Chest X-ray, PA view. Patient: 53 years old, sex F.
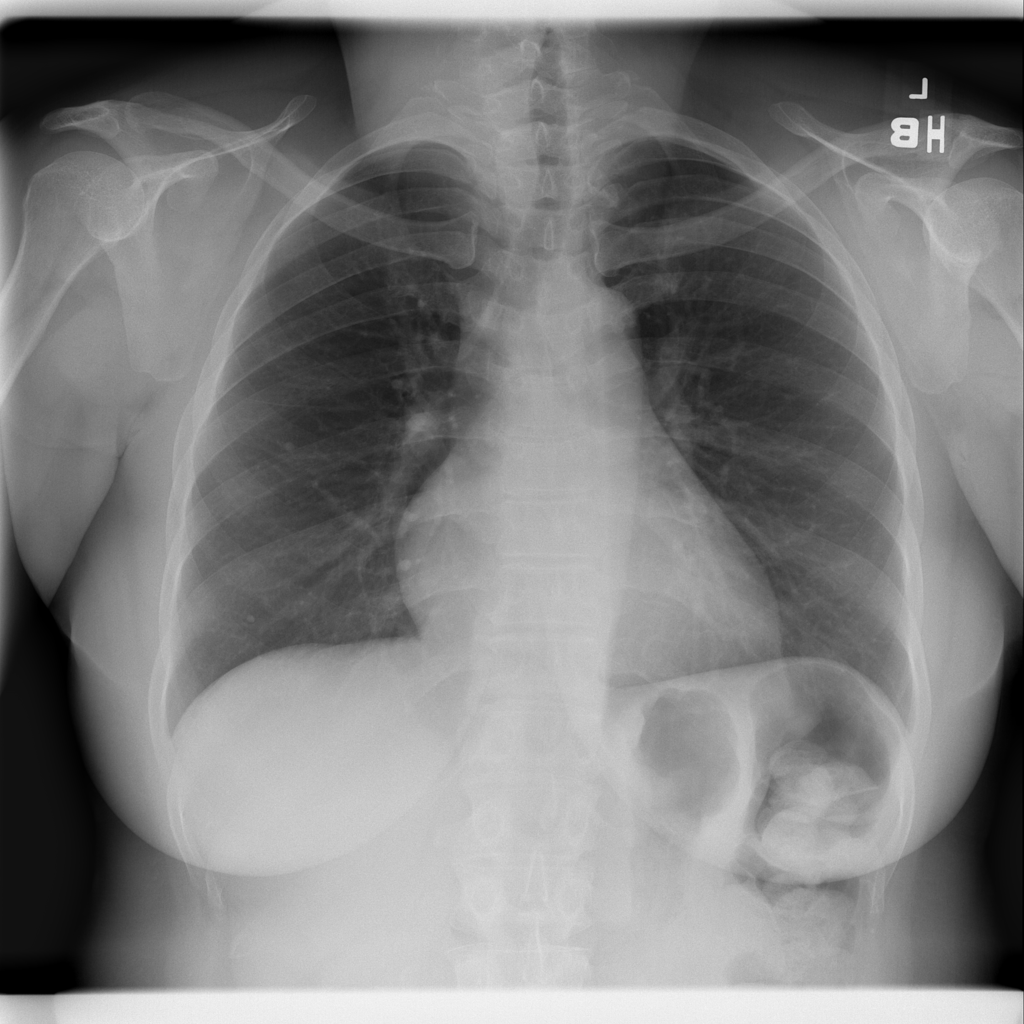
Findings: No Finding